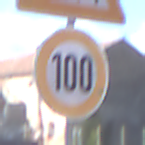
Verkehrszeichen: Geschwindigkeit100
Zusatzzeichen oben: Stau
Umgebung: Outdoor, Suburban
Tageszeit: MorningAfternoon
Wetter: PartlyCloudy
Licht: Natural
Jahreszeit: NotSpecified
Kontrast: HighContrast